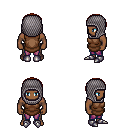
a pixel art fantasy rpg character, male body template, human, dark skin, brown tunic, magenta pants, brunette plain hairstyle, chain hood, metal boots, four views (front, back, left, right), 2x2 character sprite sheet, small pixel art, hard edges, no anti-aliasing